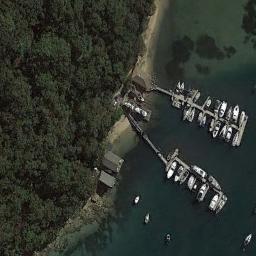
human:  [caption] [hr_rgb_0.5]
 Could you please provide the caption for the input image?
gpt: The harbor with lots of neatly docked boats is next to a forest .

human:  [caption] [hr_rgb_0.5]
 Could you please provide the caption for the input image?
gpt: There are few docking stations in the harbor .

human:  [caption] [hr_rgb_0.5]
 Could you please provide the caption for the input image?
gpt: There are many trees near the harbor .

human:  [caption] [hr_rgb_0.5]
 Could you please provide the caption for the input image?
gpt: There are some ships moored on the sea next to the forest harbor .

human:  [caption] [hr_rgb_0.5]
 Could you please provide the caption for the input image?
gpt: There are many green trees beside the harbor with some ships .